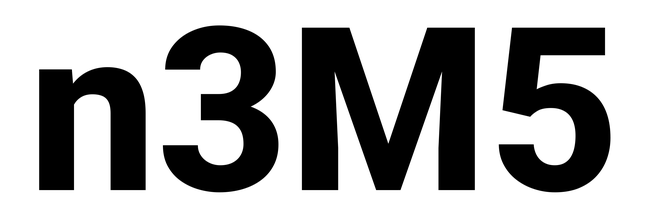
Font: Roboto_ExtraBold